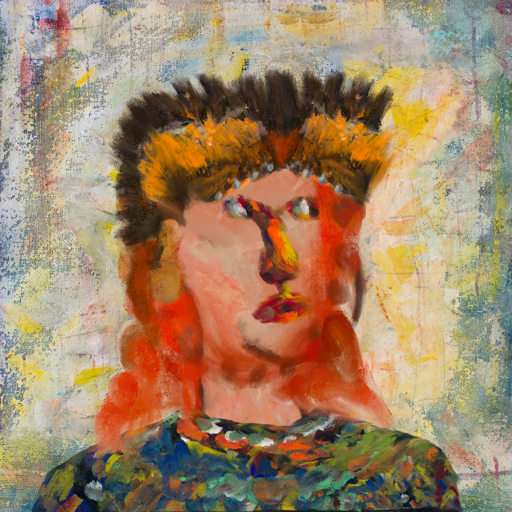
Background: Irani, Head And Neck Side: Roy_Bahadur, Face Side: An_Impression, Bust: An_Impression, Hair Side: Rupkatha, Head Accessory: Gypsy_Queen, Second Necklace: Blank, Necklace: Blank, Baby: Blank